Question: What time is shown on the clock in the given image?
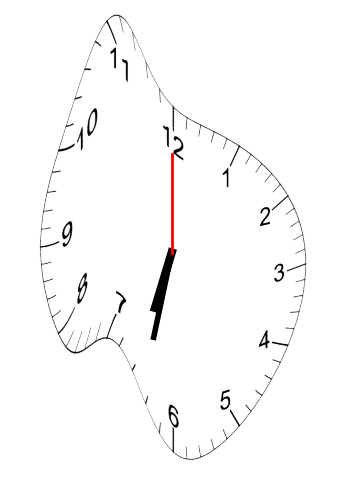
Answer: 06:32:00